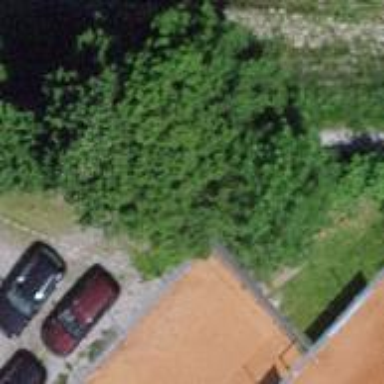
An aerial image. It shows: Unpaved footway.